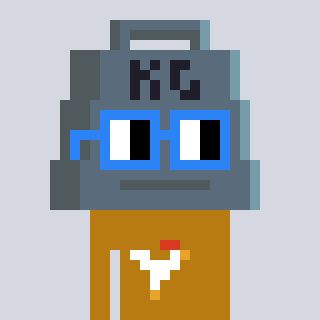
a pixel art character with square blue glasses, a weight-shaped head and a gold-colored body on a cool background